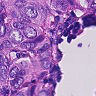
Metastatic tissue present: yes